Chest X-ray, PA view. Patient: 36 years old, sex M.
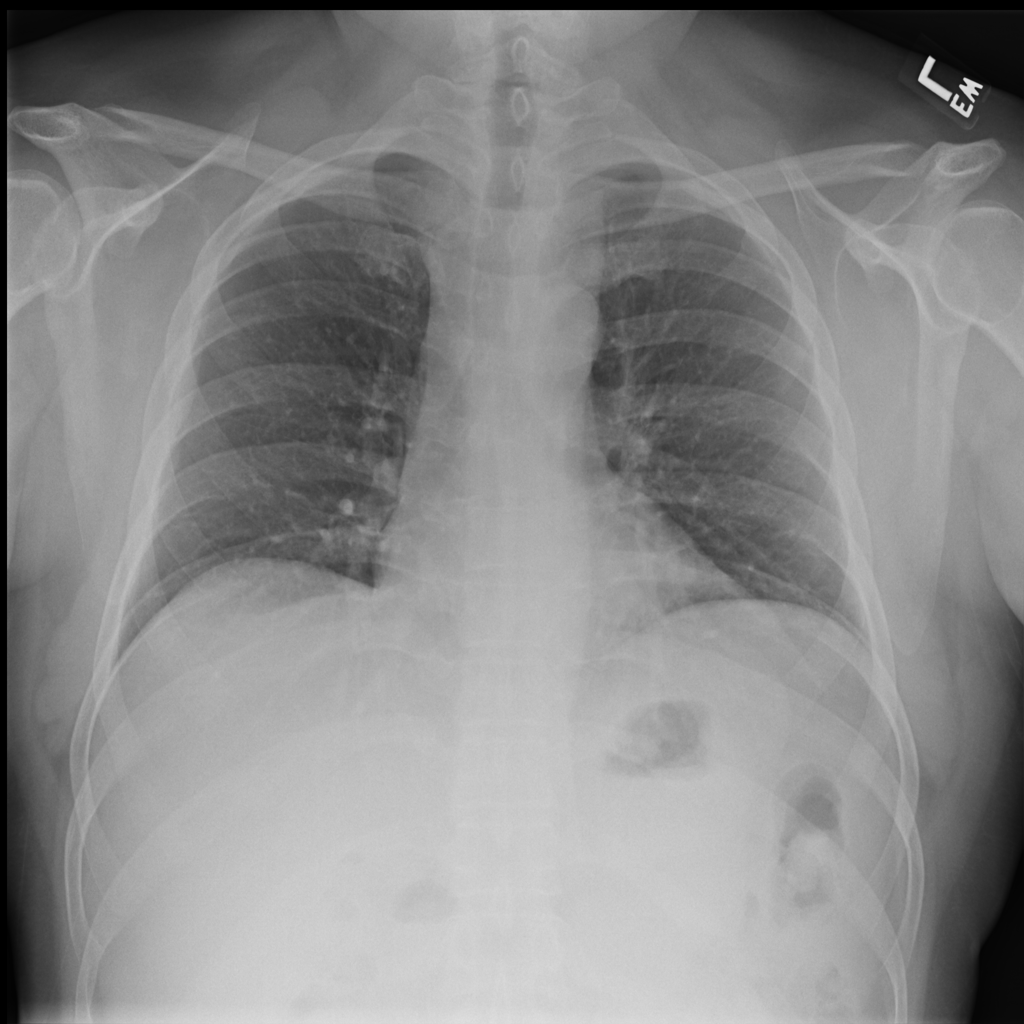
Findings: No Finding